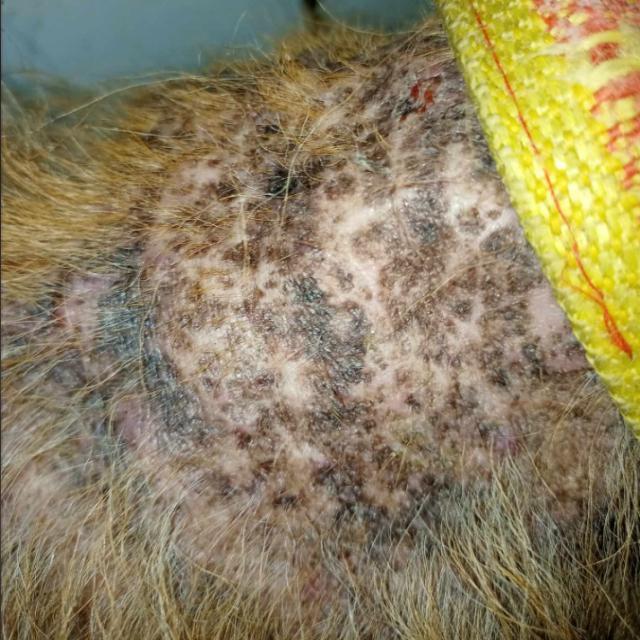
Canine demodicosis (Demodex mange) — caused by Demodex canis mites. Presents with alopecia, follicular papules, pustules, and comedones. Often localized on face and forelimbs.